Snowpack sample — Snodgrass Mountain, Crested Butte, Colorado (2/4/25, 12:06 PM MST)
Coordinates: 38.923, -106.968
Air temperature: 35 °F
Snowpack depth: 80 cm
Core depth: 70 cm
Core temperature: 32 °F
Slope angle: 14°, slope face: 78°
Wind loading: low
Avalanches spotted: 0
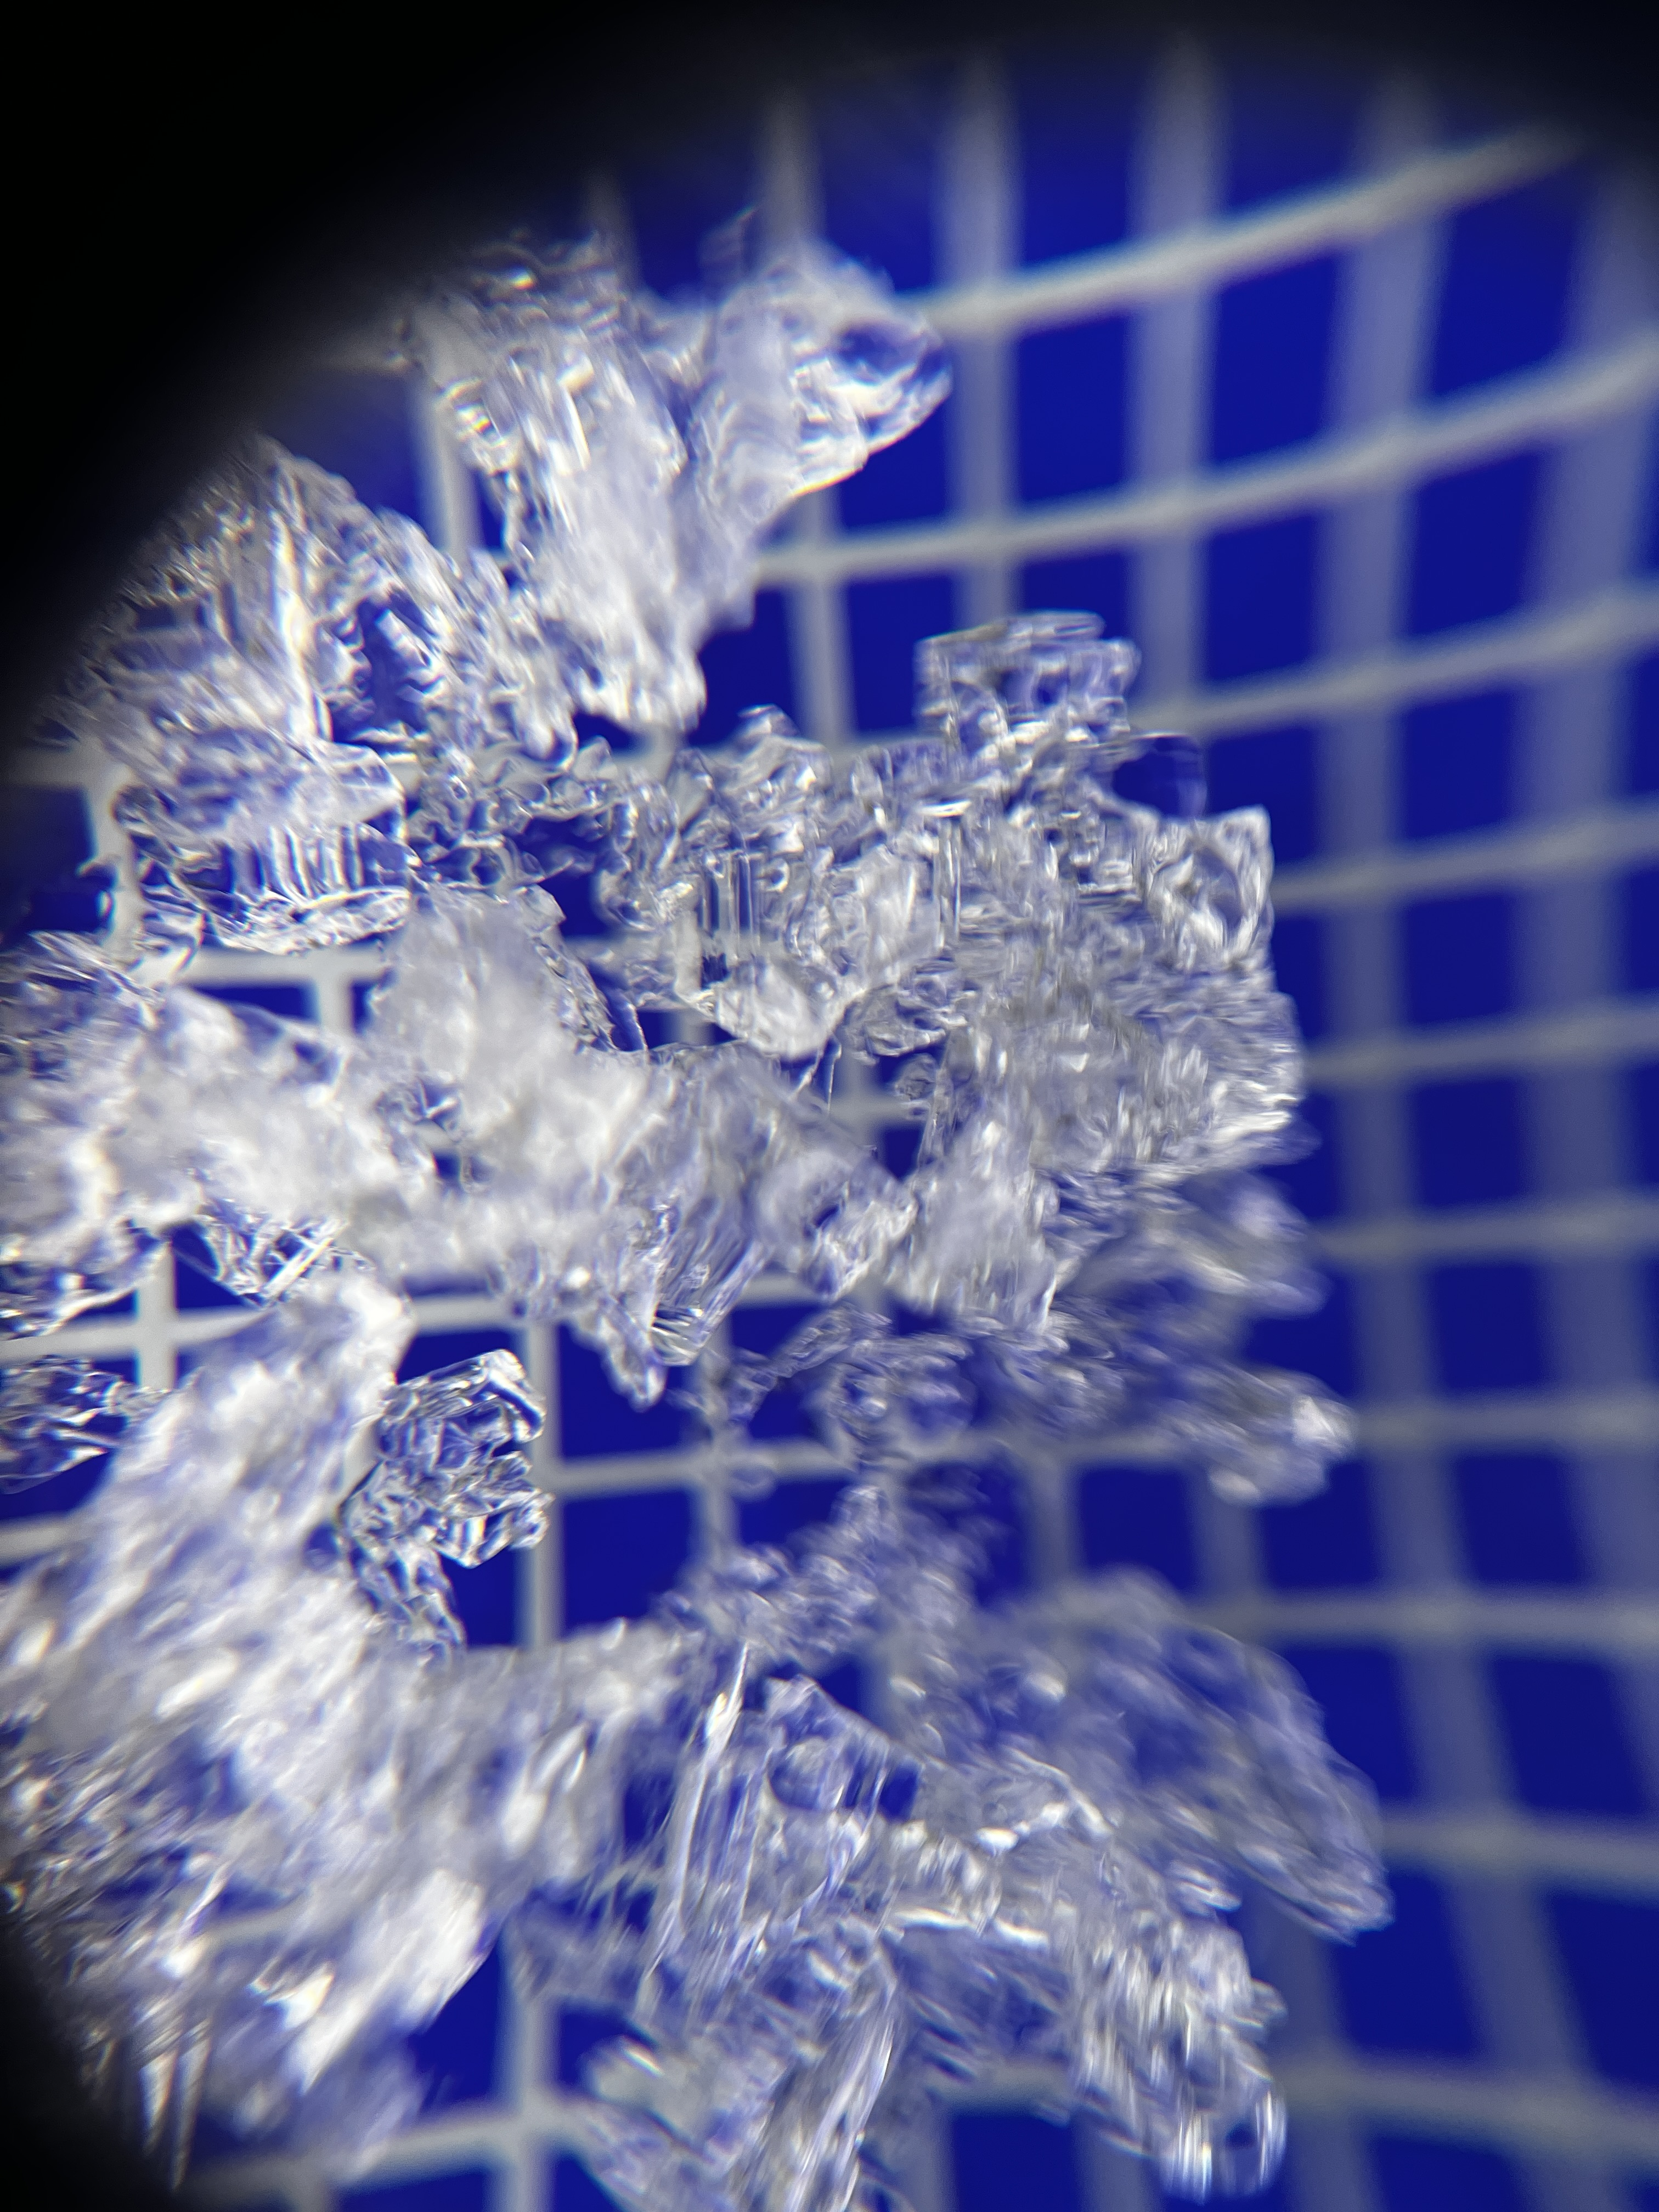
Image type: magnified_profile
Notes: No avalanches nearby, unusually warm weather for the last month reported by residents, Collected 25 yards from treeline